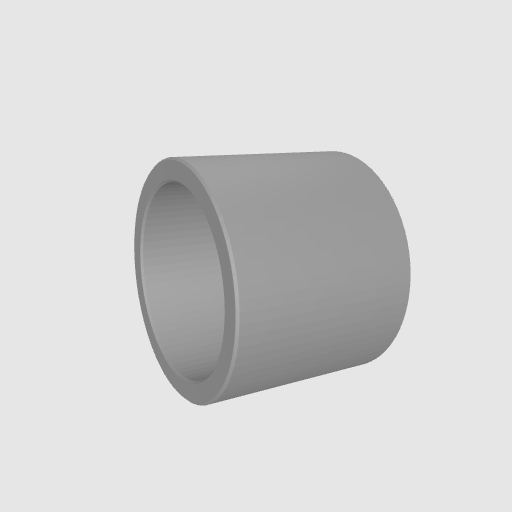
Part: Spacer8ID10OD8